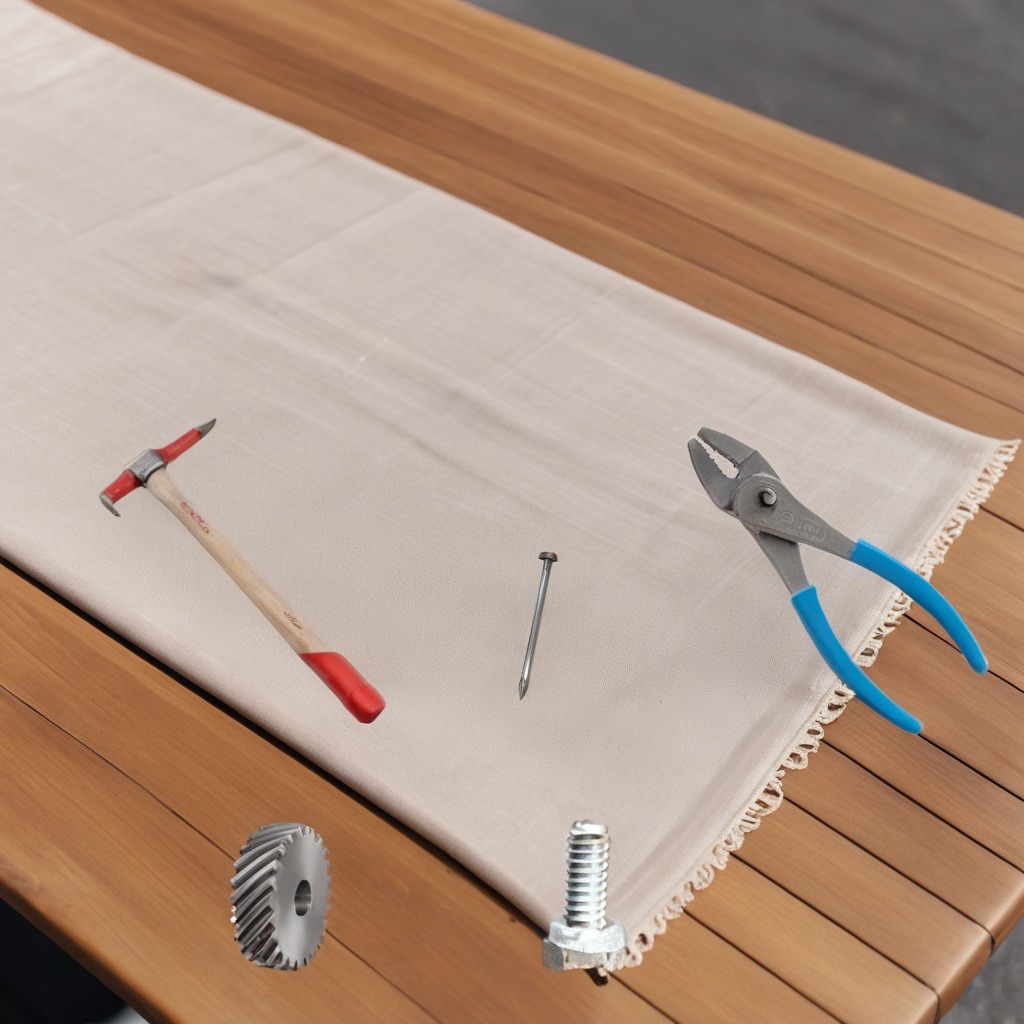
A steel gear with teeth, a hammer, an iron nail, a metal machine screw, and a pair of pliers are lying on the wooden table.